Question: I'm trying to make a simple Date and Time pickers for my app. These is the XML file:
'''
<LinearLayout
android:layout_width="match_parent"
android:layout_height="wrap_content"
android:orientation="vertical" >
<TimePicker
android:id="@+id/timePicker1"
android:layout_width="fill_parent"
android:layout_height="wrap_content" />
<DatePicker
android:id="@+id/datePicker1"
android:layout_width="wrap_content"
android:layout_height="wrap_content"
android:spinnersShown="true"
/>
...Rest of the code
'''
And this is how I see it:

So I have 2 questions:
1. Is there a possibility not to display the AM/PM button, just the 24h format clock?
2. Why do I see the calendar that way? How can I make it show day/month/year normally?
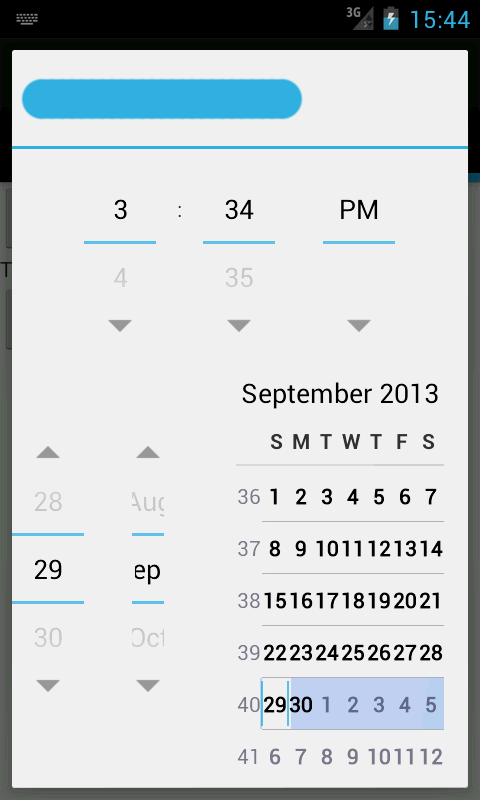
Answer: Found a solution:
'''
tp = (TimePicker)findViewById(R.id.timePicker1);
tp.setIs24HourView(true);
dp = (DatePicker)findViewById(R.id.datePicker1);
dp.setCalendarViewShown(false);
'''